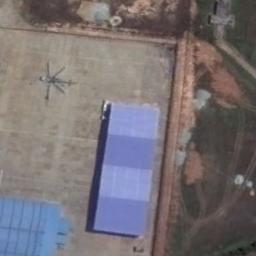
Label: airplane